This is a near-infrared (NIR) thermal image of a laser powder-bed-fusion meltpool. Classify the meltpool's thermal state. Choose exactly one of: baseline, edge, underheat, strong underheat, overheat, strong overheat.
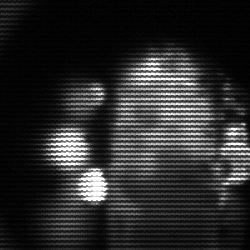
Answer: strong underheat